Aerial crown-view tile of a tropical tree (Barro Colorado Island, Panama), acquired 20250512:
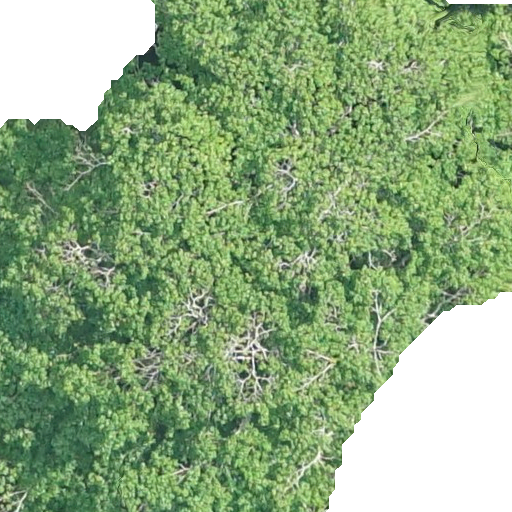
Species: Hura crepitans
GBIF accepted scientific name: Hura crepitans
Crown area: 476.267 m²